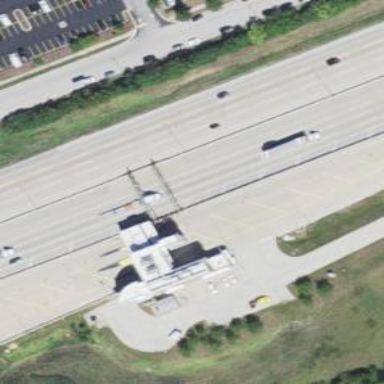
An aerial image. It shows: Toll gantry on the road.